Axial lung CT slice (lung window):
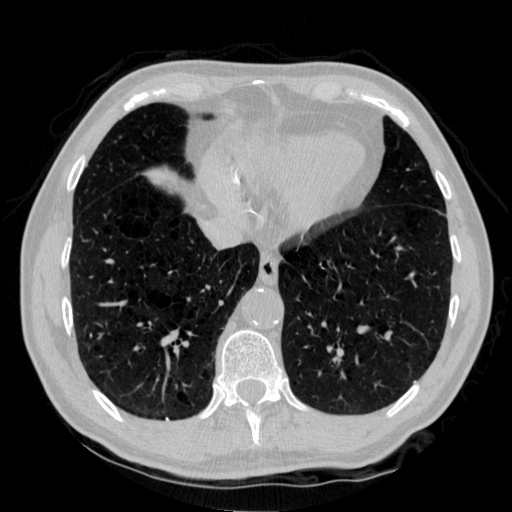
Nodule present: no